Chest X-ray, PA view. Patient: 21 years old, sex M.
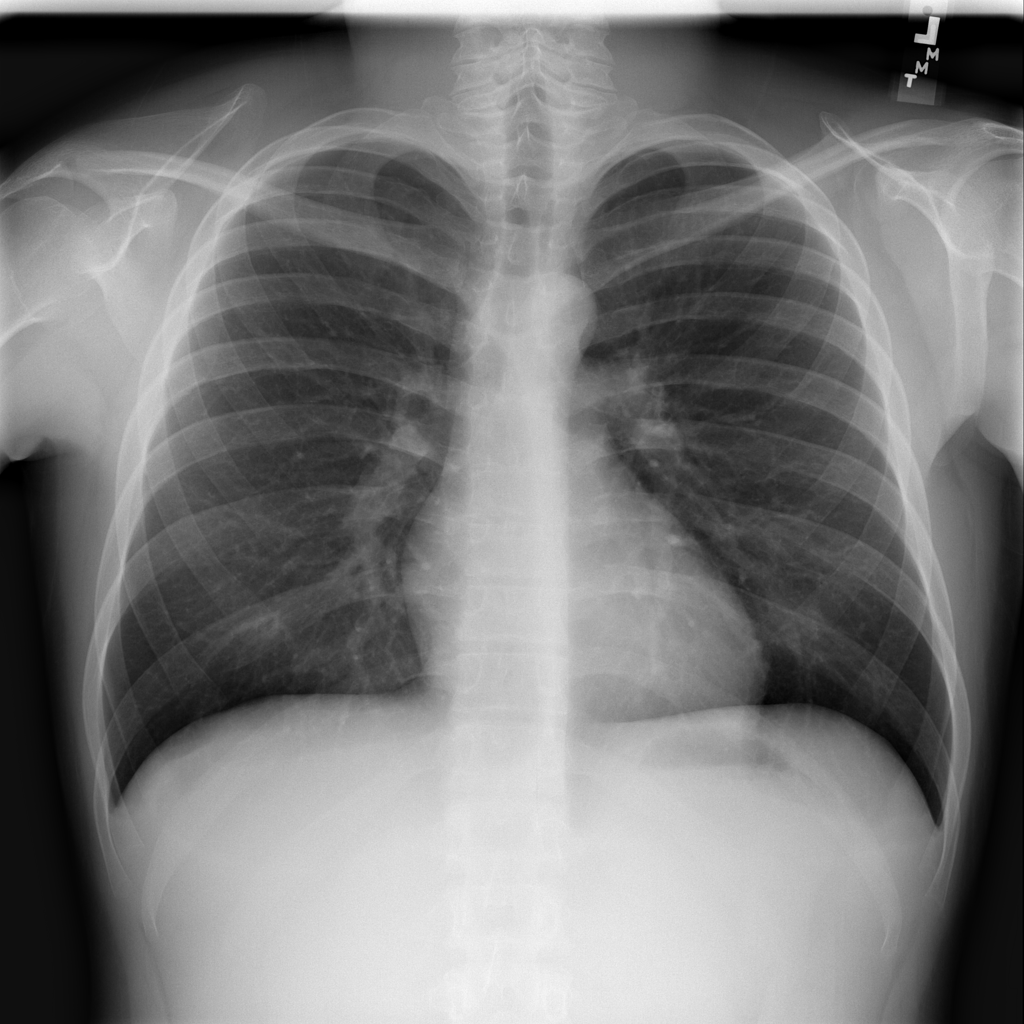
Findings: No Finding